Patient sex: F
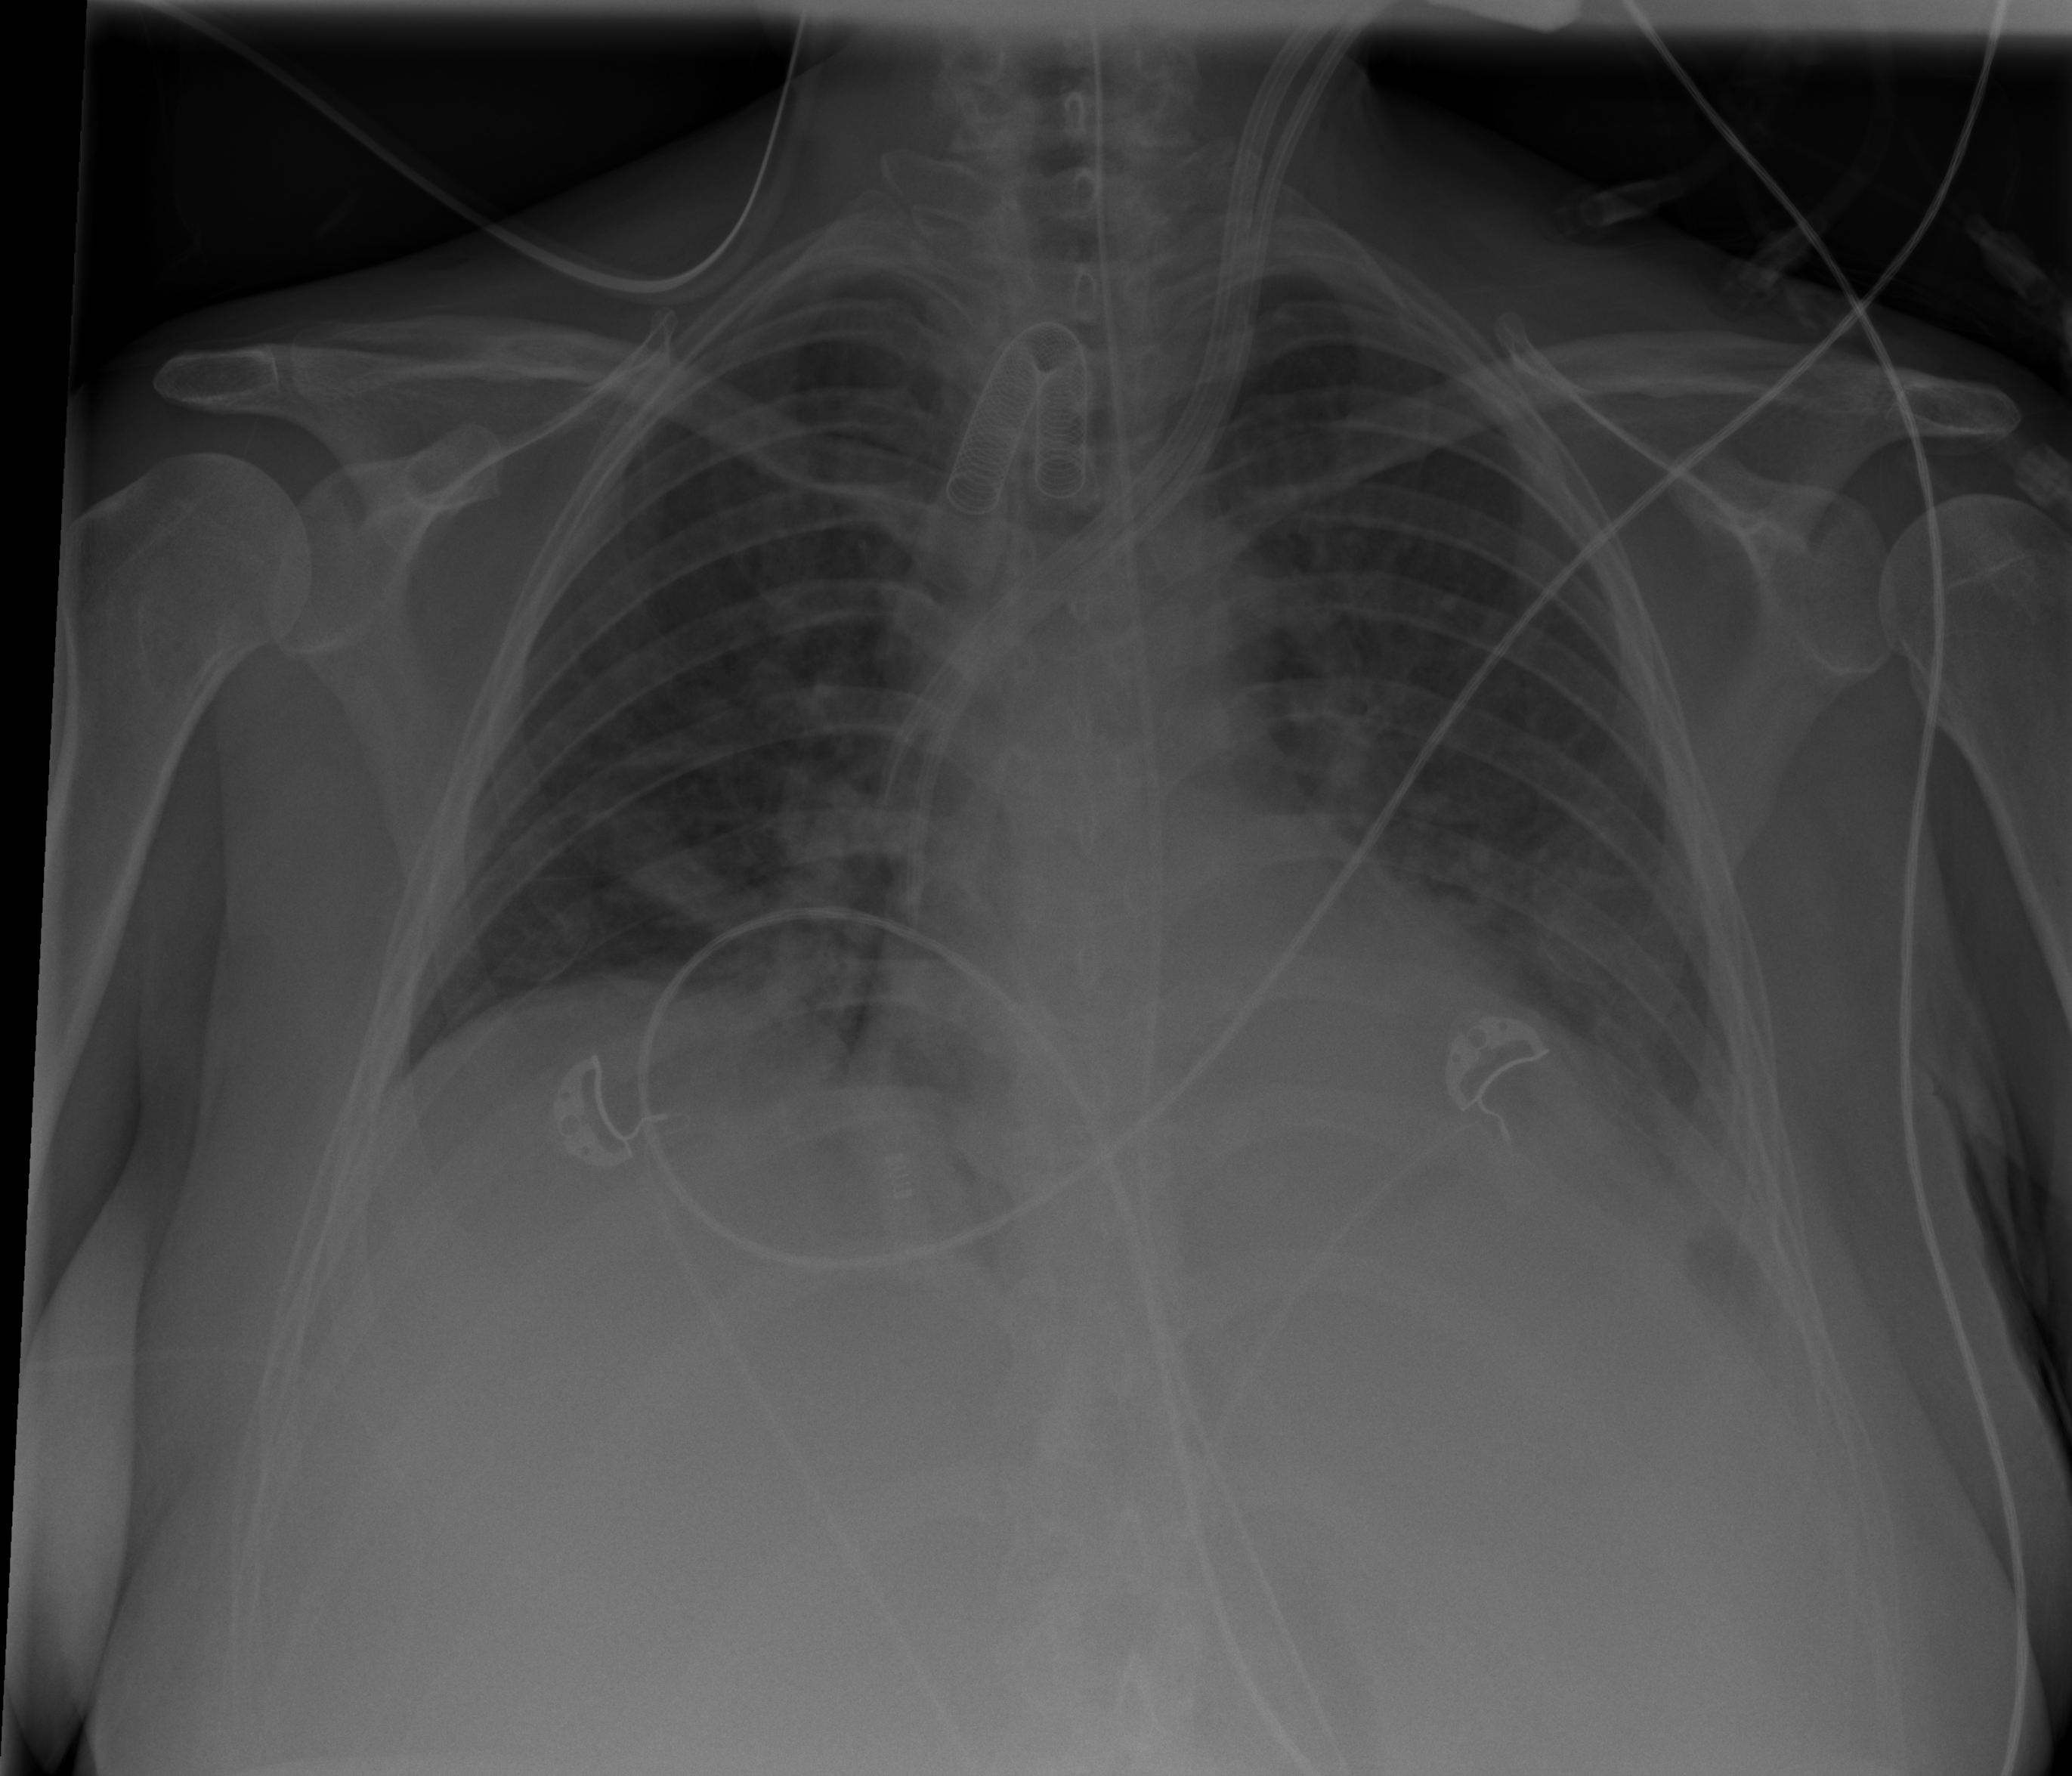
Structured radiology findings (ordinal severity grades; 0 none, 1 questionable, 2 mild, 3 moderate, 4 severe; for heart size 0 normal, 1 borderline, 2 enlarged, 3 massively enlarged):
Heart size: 1
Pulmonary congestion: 2
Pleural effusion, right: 0
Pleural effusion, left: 2
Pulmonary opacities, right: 2
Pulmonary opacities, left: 2
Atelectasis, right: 2
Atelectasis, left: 2